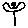
Label: flower